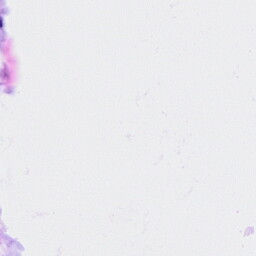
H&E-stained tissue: Ovarian